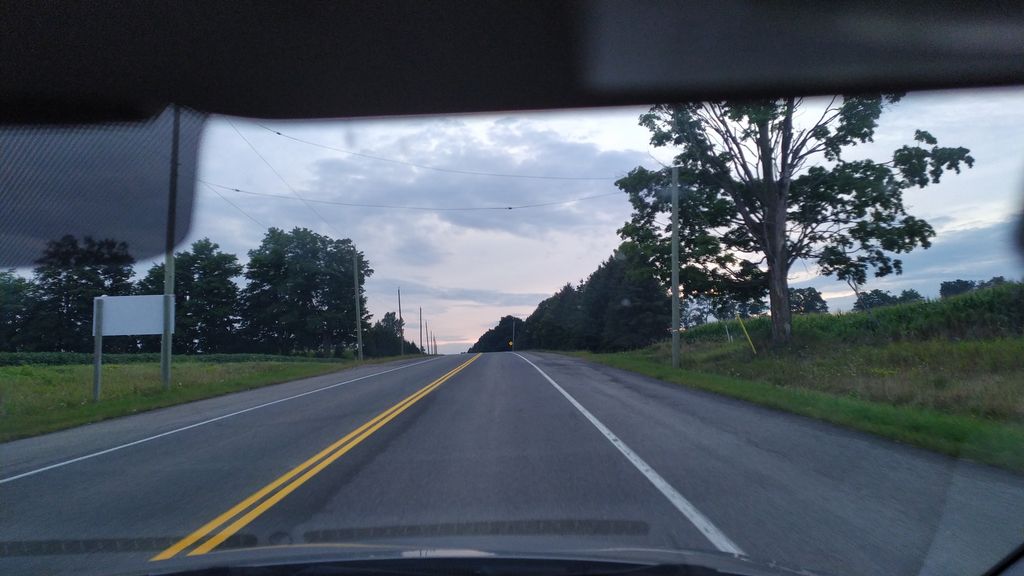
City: kitchener-waterloo